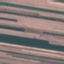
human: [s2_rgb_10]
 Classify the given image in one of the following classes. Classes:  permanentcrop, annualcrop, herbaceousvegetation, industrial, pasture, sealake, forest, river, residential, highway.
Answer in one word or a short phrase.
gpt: AnnualCrop